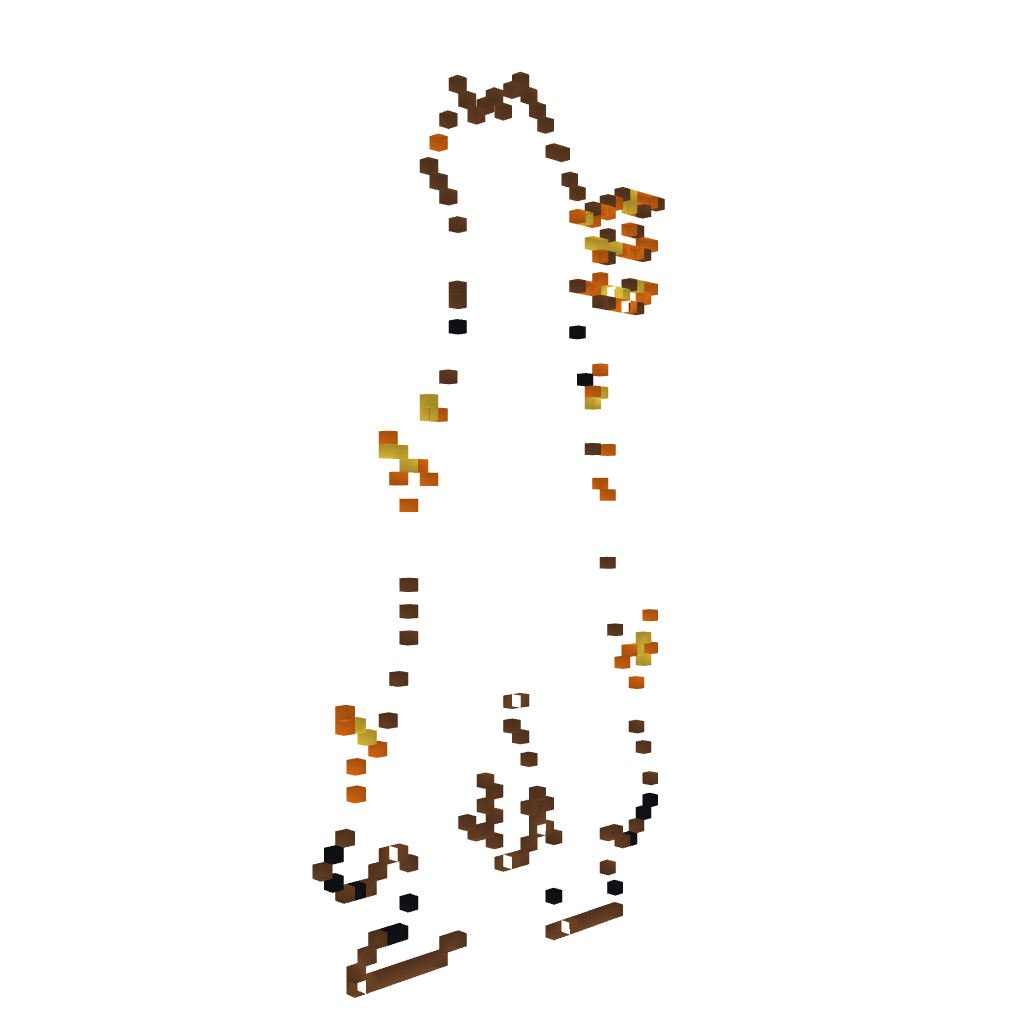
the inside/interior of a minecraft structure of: Naruto bijuu